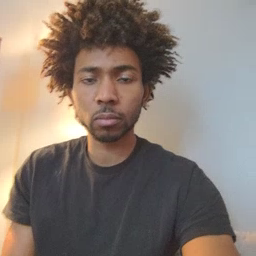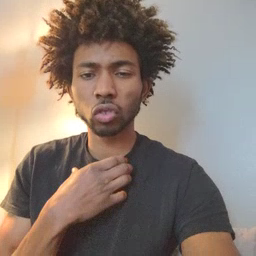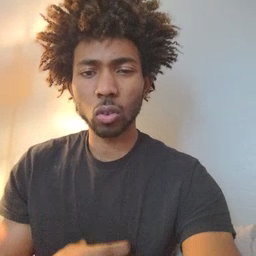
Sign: hungry